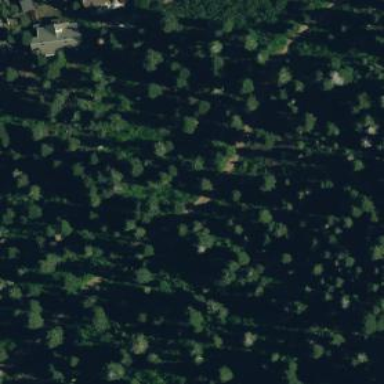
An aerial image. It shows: Evergreen woodland with needle-leaved trees.